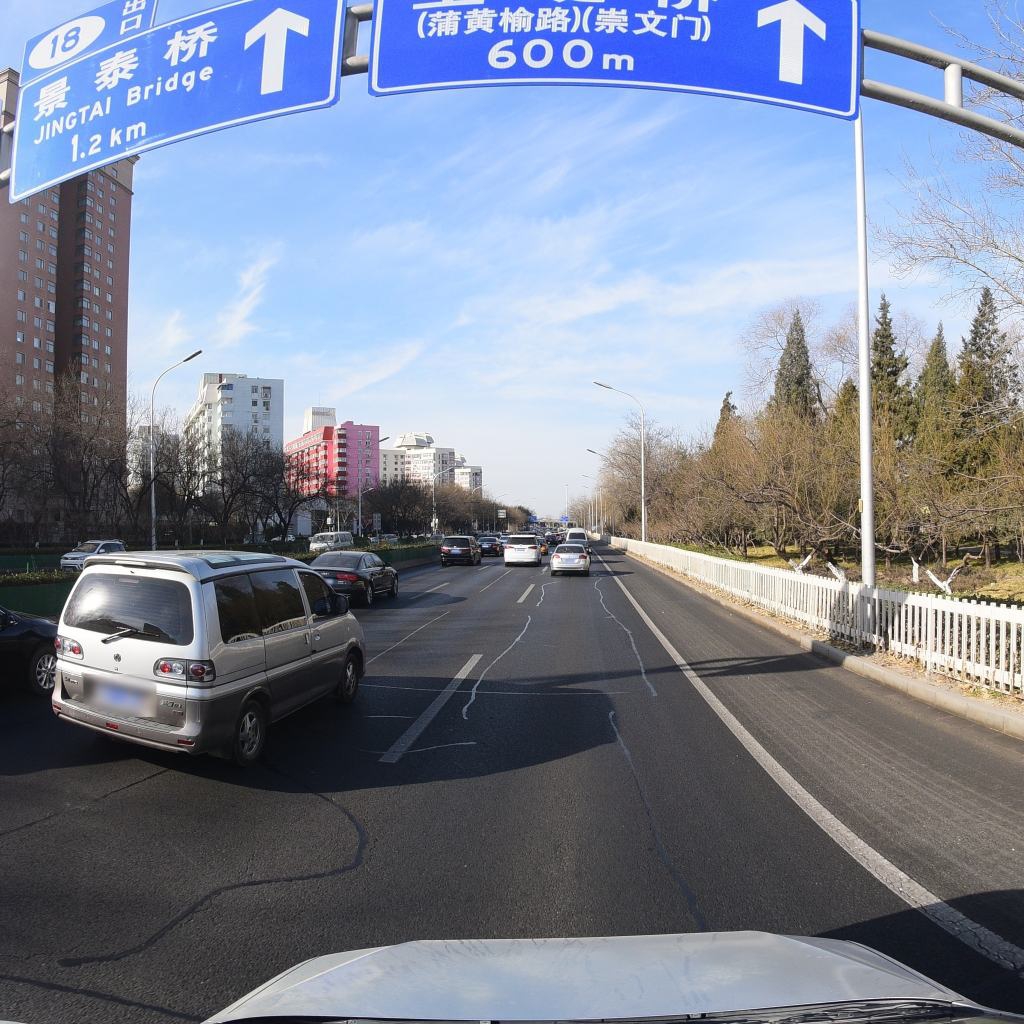
Region: Fengtai
Road damage annotations: longitudinal patch, longitudinal patch, transverse patch, longitudinal patch, longitudinal patch, longitudinal patch, longitudinal patch, longitudinal patch, longitudinal patch, transverse patch, transverse patch, transverse patch